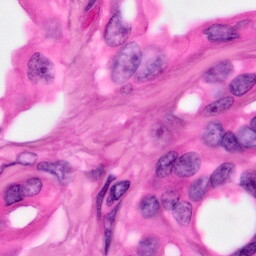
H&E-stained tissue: Pancreatic